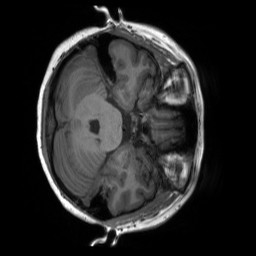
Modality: T1w
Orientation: axial
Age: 18
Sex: female
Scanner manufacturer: siemens
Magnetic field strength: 3 T
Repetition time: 2.3 s
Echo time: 0.00232 s